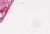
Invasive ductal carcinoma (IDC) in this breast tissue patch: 0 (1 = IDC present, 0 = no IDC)